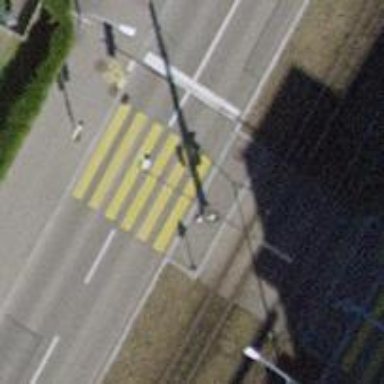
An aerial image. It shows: Zebra crossing with traffic signals.